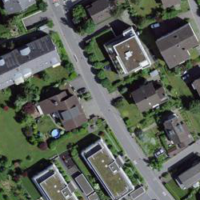
EUNIS habitat code: 54
Species observed at this site:
Aster alpinus
Medicago sativa
Hedera helix
Angelica sylvestris
Aegopodium podagraria